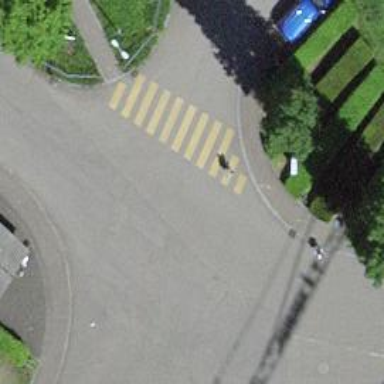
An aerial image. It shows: Zebra crossing on the road.